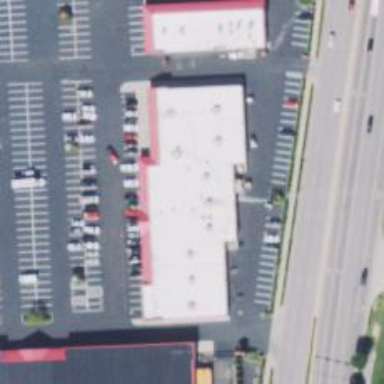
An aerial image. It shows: Supermarket.